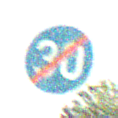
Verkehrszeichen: EndeMindestgeschwindigkeit
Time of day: Night
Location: Outdoor (Nature)
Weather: Clear
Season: NotSpecified
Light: Natural